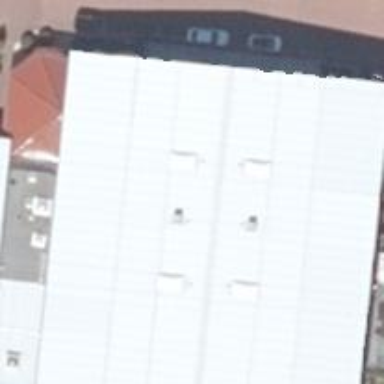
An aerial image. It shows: Part of building.